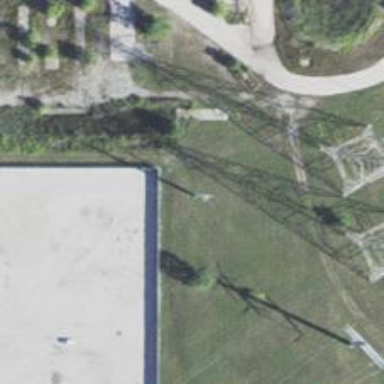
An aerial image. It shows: Power tower.